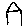
Label: house